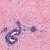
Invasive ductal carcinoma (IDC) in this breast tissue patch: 0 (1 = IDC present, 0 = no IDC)